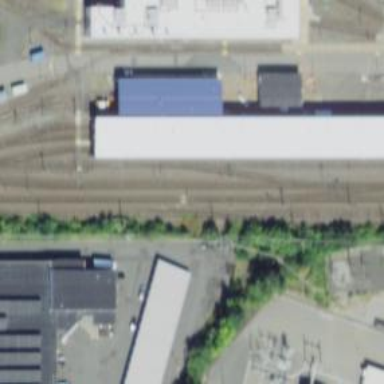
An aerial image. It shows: Light rail yard with electrified contact lines.